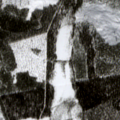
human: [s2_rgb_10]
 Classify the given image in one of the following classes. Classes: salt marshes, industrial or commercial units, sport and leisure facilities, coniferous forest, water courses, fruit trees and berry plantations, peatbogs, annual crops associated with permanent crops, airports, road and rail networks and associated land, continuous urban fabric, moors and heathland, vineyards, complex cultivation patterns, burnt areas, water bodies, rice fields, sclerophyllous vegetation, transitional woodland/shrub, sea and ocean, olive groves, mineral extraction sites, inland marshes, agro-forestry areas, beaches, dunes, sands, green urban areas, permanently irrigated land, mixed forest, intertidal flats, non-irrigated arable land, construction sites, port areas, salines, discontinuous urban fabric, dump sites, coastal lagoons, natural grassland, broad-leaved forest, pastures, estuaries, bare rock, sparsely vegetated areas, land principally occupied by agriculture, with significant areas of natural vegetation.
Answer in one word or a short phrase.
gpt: coniferous forest, transitional woodland/shrub